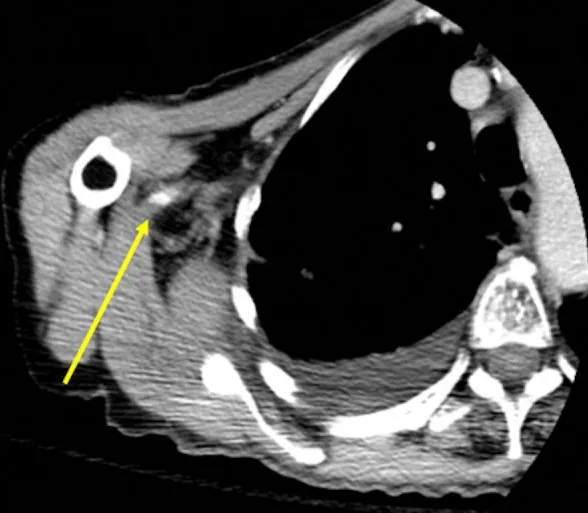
CT angiography of the right upper extremity in the axial plane. There is a filling defect seen in the proximal right brachial artery at the level of the right humeral neck characteristic of embolic debris (yellow arrow).
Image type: radiology (ct)